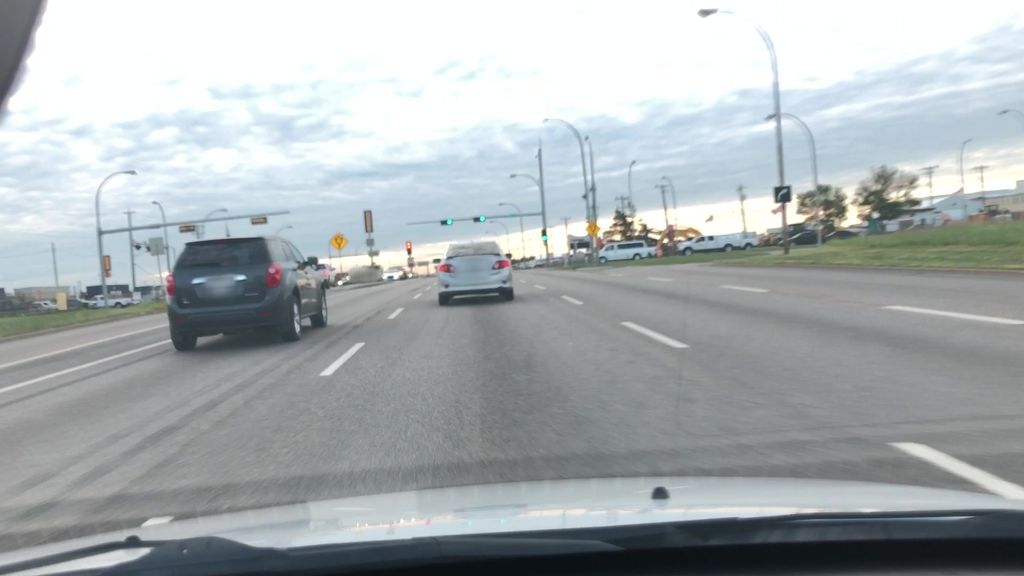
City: edmonton